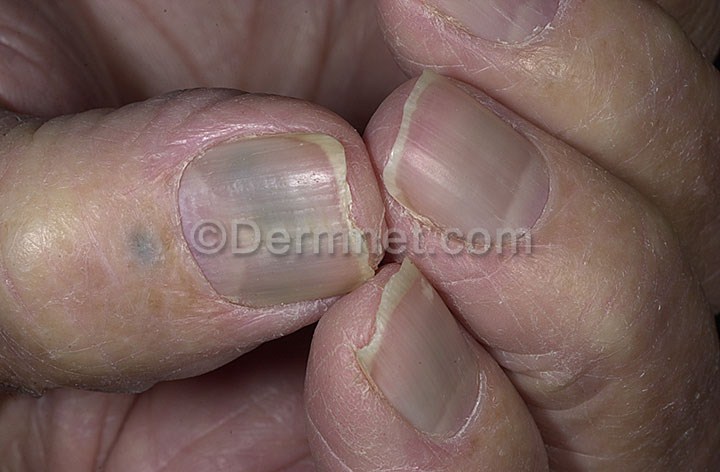
Disease: Nail Fungus and other Nail Disease